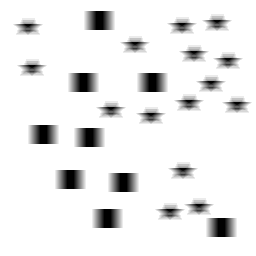
Squares: 9
Triangles: 0
Stars: 15
Total shapes: 24